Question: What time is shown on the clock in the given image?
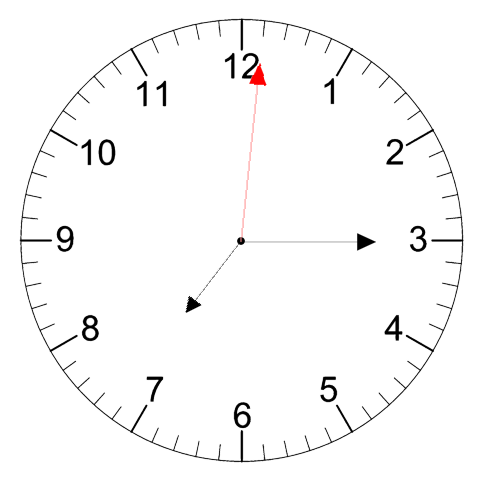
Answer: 07:15:01